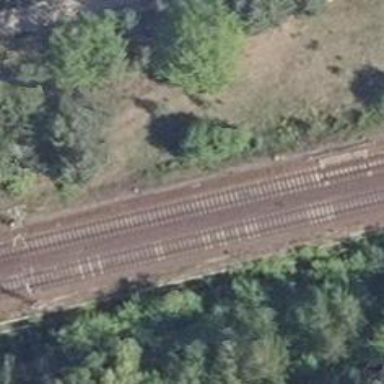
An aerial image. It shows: Railway track with contact lines for electrification.